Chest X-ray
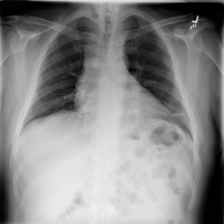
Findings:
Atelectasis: positive
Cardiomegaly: negative
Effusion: negative
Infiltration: negative
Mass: negative
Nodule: negative
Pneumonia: negative
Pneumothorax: negative
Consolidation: negative
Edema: negative
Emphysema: negative
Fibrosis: negative
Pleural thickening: negative
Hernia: negative